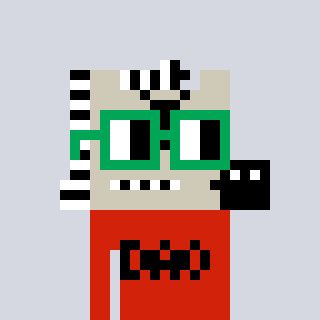
a pixel art character with square green glasses, a zebra-shaped head and a red-colored body on a cool background